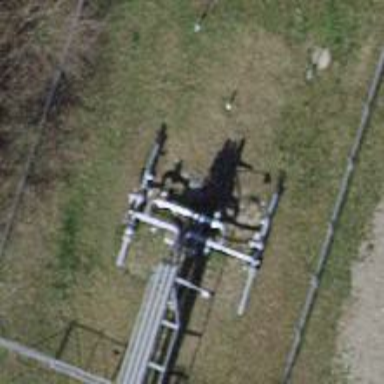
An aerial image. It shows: Pipeline structure.